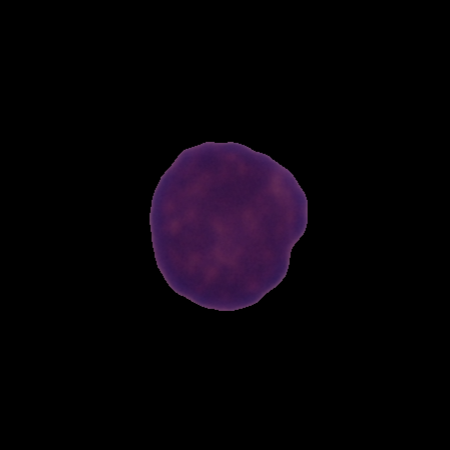
Label: healthy